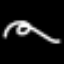
Label: squiggle